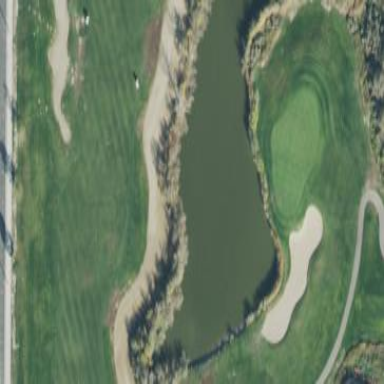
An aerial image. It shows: Sand bunker on golf course.